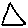
Label: triangle